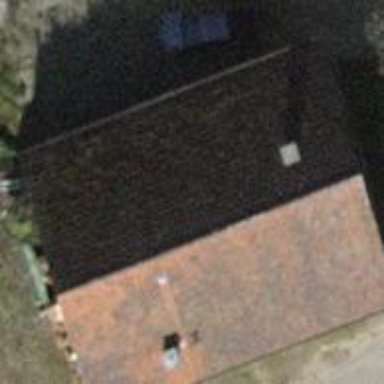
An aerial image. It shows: Farm building with gabled roof.